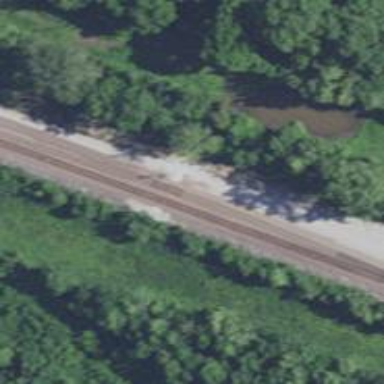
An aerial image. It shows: Railway siding for service.